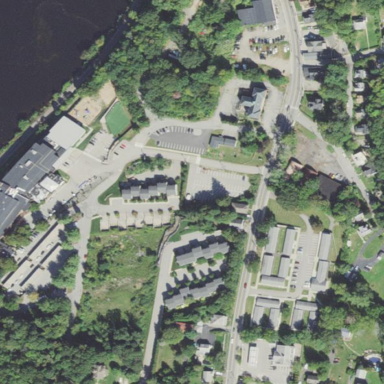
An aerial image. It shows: Condominium within residential area.